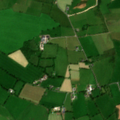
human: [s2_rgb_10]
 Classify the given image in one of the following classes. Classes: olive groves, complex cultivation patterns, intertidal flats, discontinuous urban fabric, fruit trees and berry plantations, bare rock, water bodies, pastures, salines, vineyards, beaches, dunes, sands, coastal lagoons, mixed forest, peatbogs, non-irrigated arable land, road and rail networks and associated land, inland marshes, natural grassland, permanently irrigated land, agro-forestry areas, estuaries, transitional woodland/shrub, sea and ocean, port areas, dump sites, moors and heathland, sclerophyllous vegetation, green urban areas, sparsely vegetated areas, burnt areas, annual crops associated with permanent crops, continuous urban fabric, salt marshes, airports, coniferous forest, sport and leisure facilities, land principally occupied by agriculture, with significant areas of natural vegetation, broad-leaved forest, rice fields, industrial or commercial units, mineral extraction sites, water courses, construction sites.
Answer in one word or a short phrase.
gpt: pastures